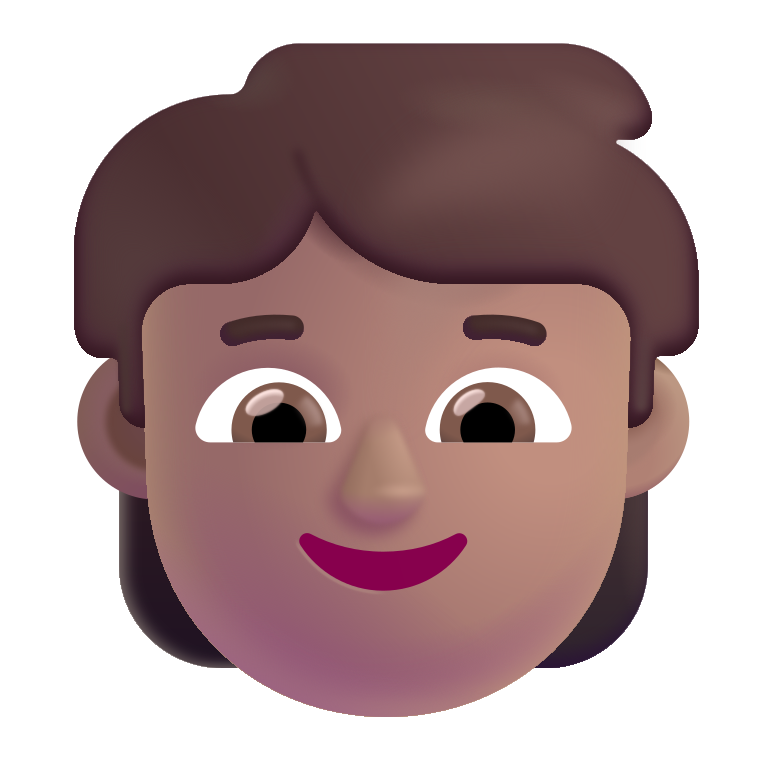
child color